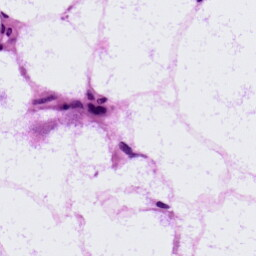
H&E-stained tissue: LymphNode